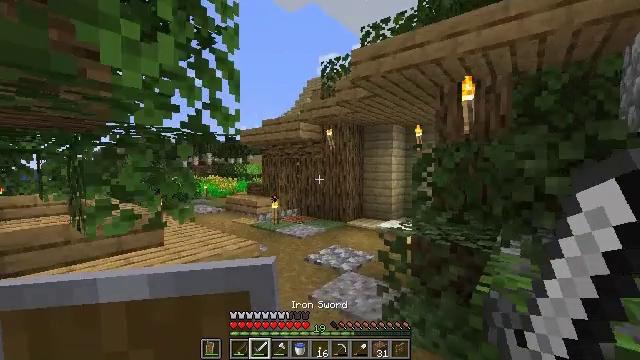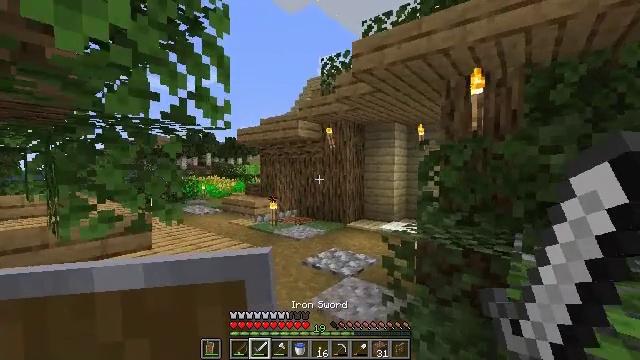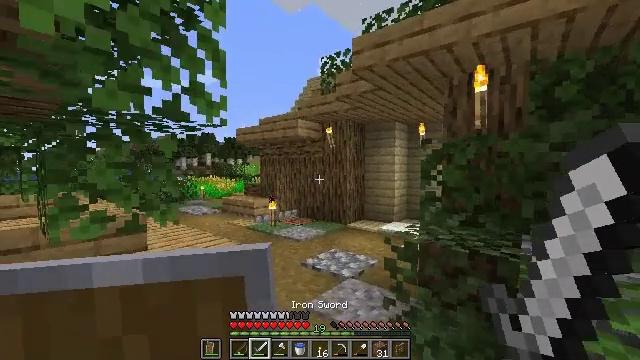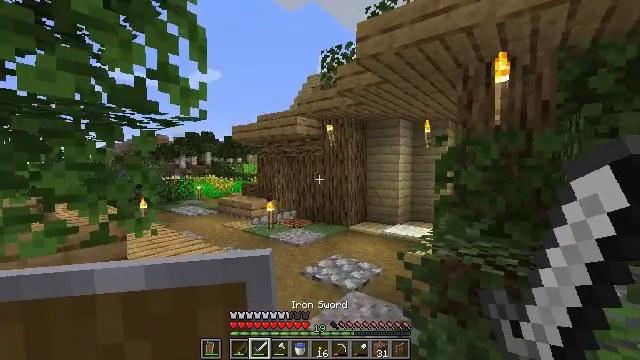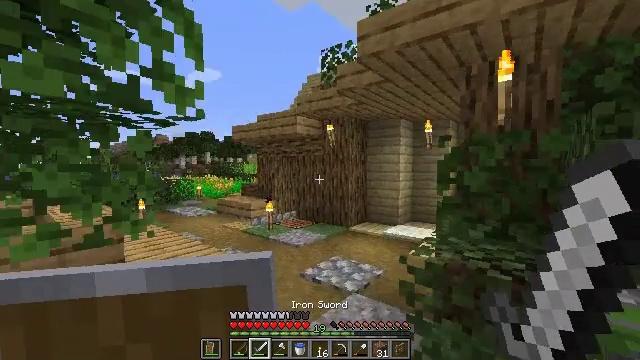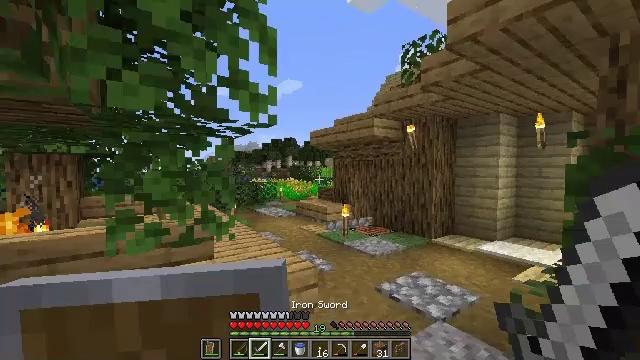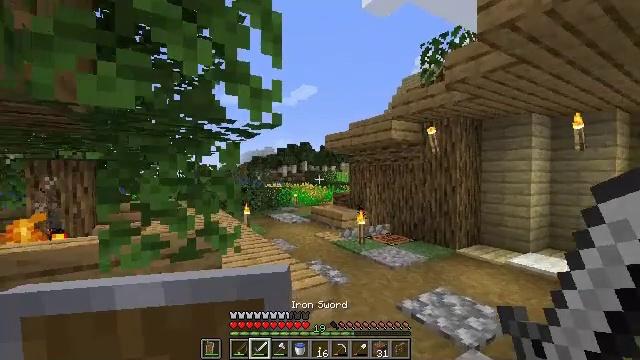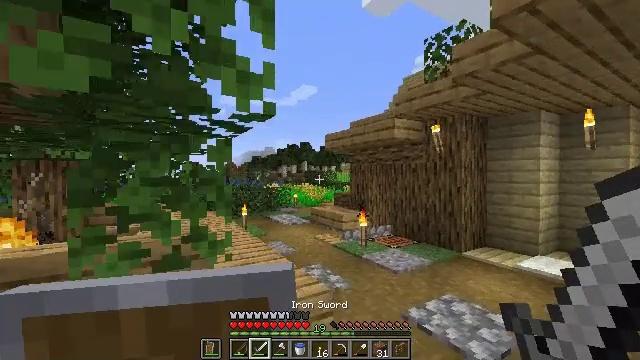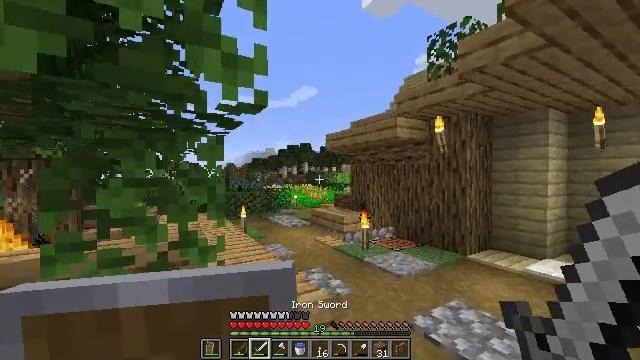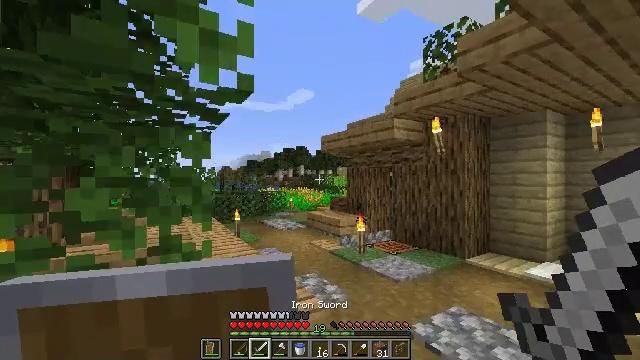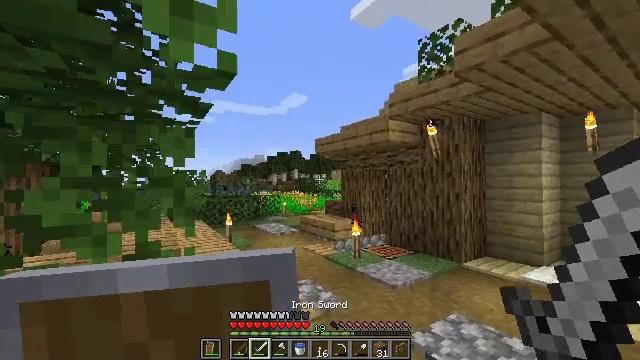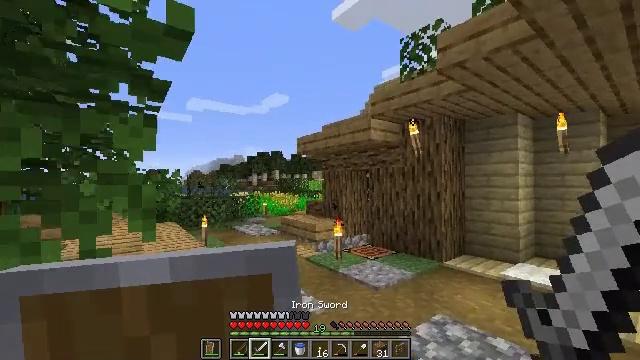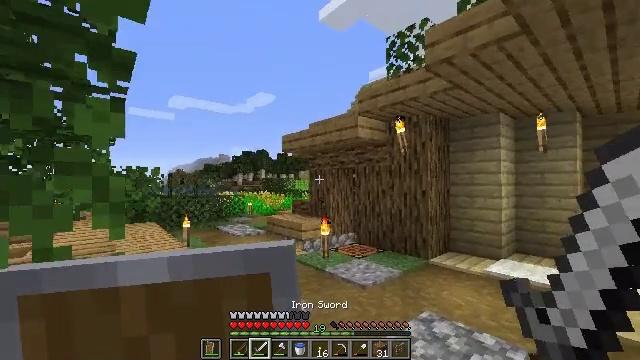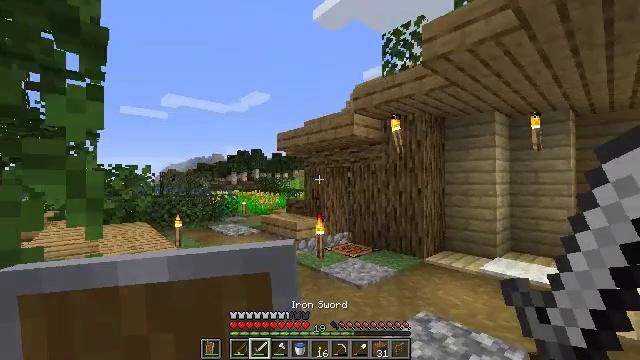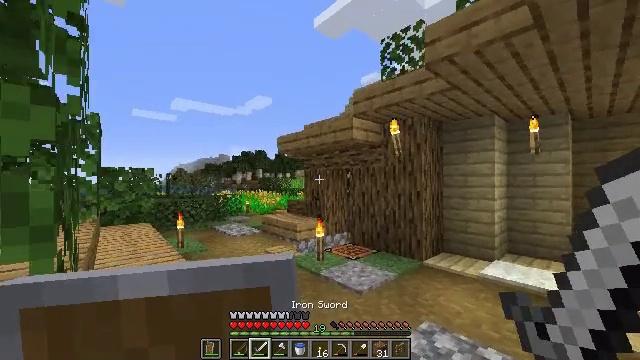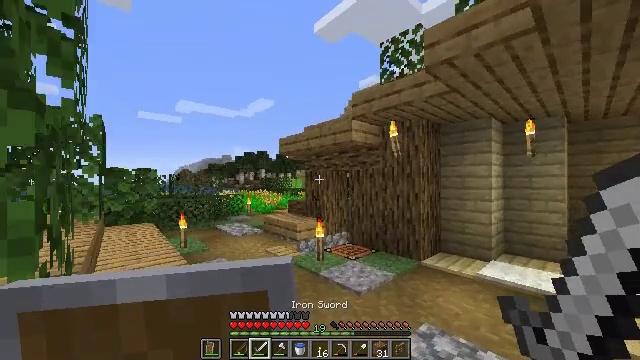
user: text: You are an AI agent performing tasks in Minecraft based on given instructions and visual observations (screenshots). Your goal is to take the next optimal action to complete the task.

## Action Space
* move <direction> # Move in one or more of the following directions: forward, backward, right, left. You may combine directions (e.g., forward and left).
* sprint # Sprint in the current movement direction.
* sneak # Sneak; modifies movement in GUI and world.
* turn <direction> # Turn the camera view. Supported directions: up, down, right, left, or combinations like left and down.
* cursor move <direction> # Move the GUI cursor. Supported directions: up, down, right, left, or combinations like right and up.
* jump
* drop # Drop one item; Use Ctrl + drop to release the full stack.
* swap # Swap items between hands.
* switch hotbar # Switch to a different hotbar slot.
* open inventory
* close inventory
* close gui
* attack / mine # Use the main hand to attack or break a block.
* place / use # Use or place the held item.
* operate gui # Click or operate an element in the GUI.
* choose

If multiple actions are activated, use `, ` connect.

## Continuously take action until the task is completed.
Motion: motion action
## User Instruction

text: Mine the small spruce sapling.
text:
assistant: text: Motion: move forward
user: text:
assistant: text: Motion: move forward
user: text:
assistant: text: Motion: move forward
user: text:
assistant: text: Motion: move forward
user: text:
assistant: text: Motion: move forward, turn left
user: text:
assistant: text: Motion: move forward, turn left and up
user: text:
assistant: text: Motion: move forward
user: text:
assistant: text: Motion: no_op
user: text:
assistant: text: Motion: no_op
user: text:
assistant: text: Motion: move forward, turn right
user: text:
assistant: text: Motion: move forward, turn right
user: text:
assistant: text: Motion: turn right
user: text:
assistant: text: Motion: move forward, turn right
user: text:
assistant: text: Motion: move forward
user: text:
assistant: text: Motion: move forward
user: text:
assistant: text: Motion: move forward
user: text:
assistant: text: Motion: move forward, turn right
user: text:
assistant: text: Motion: move forward, turn right
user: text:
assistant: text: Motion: move forward
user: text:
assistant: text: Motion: move forward
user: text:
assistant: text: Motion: move forward
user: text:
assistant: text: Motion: move forward
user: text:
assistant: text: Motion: move forward
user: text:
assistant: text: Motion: move forward and move left, turn left and down
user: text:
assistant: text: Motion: move forward and move left, turn left and down
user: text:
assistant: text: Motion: move forward and move left
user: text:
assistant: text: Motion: move forward and move left, turn down
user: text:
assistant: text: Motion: move forward and move left, turn right
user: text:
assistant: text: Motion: move forward and move left
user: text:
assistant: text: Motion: move forward and move left